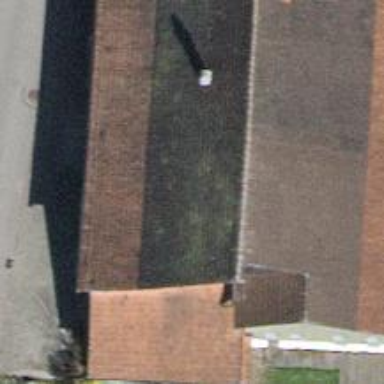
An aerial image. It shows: Building with tiled roof.